Field crop: maize
Growth stage: 2
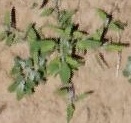
Species: atriplex